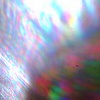
Label: sunburn